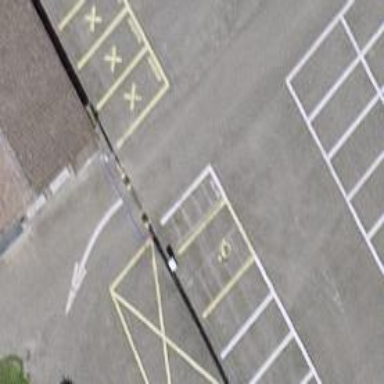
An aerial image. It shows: Lift gate barrier.